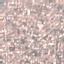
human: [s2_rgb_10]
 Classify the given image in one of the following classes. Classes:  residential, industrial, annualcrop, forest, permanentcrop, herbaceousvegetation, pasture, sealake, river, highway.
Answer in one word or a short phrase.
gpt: Residential